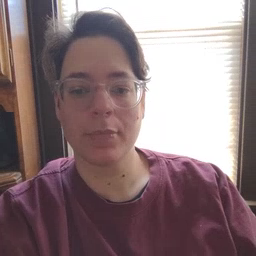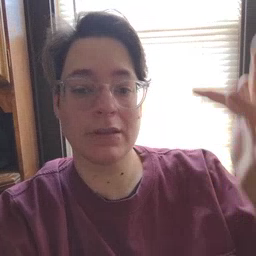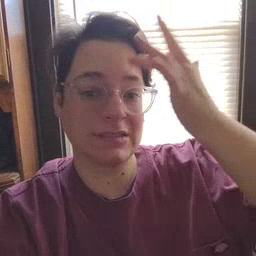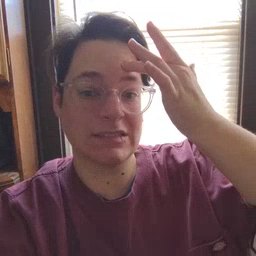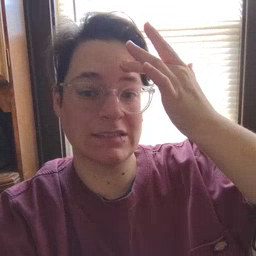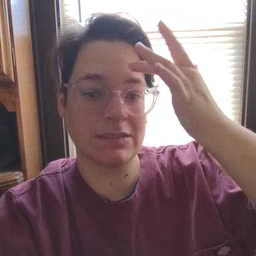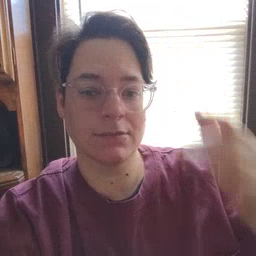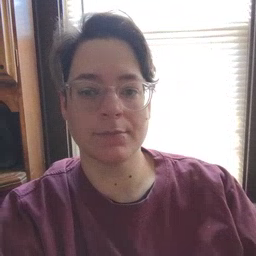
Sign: sick